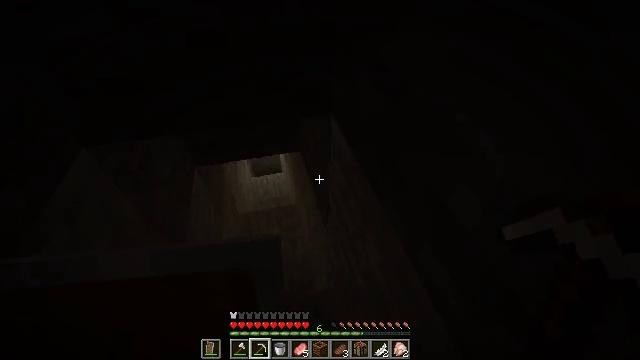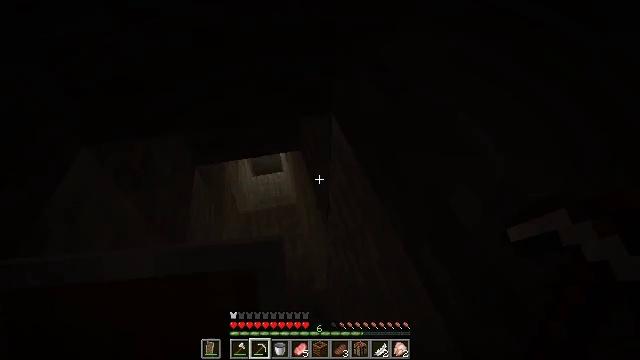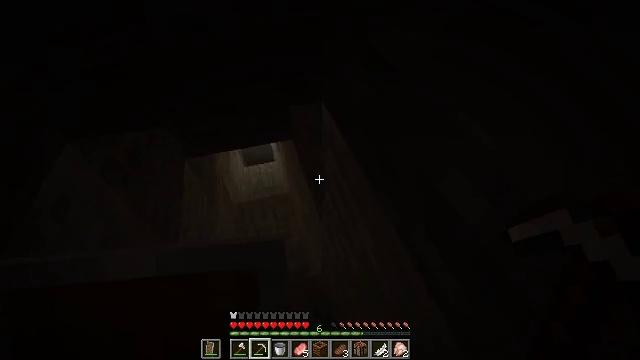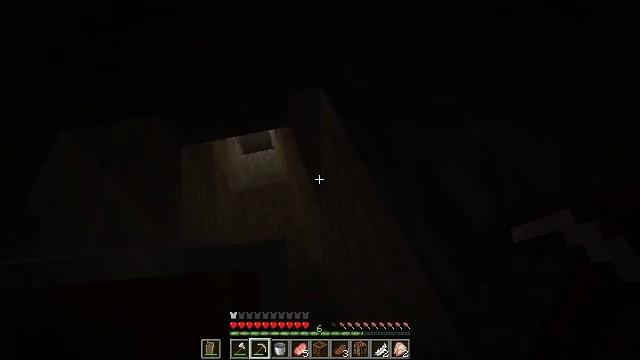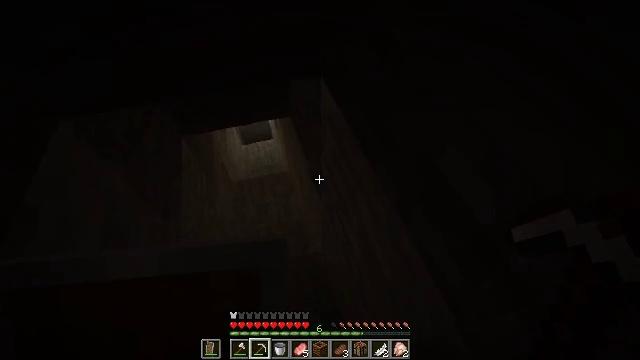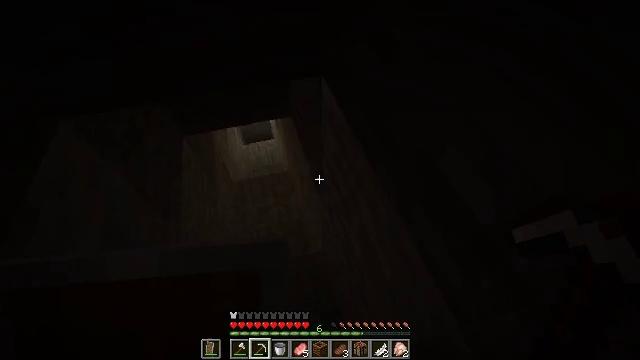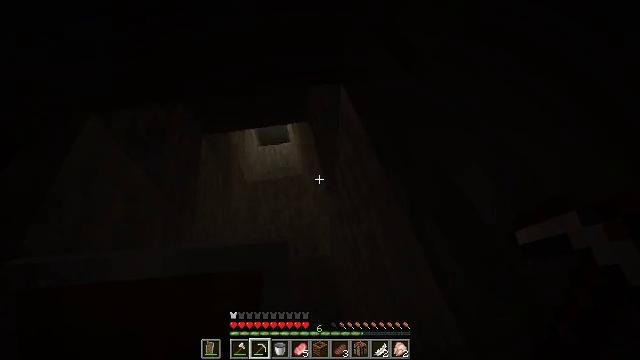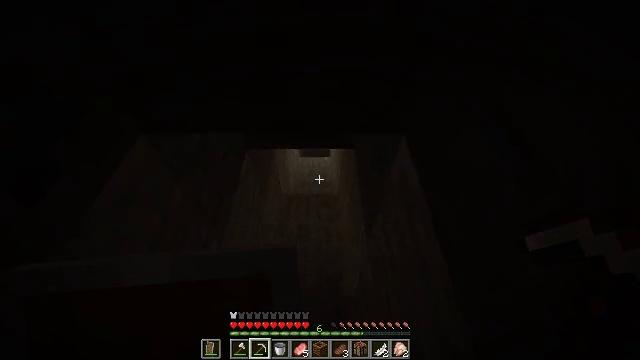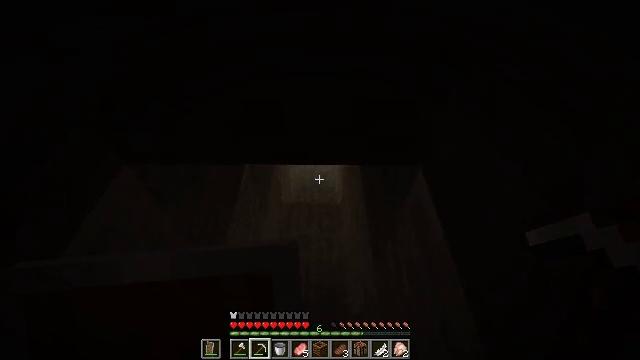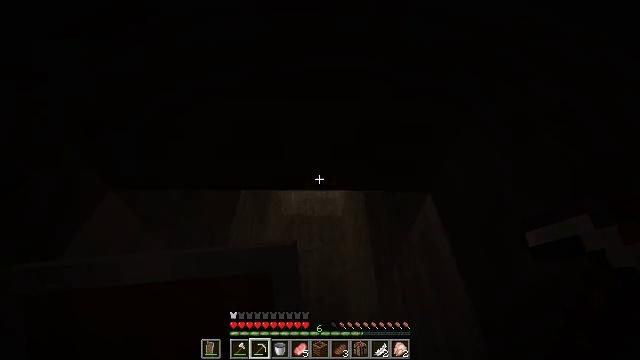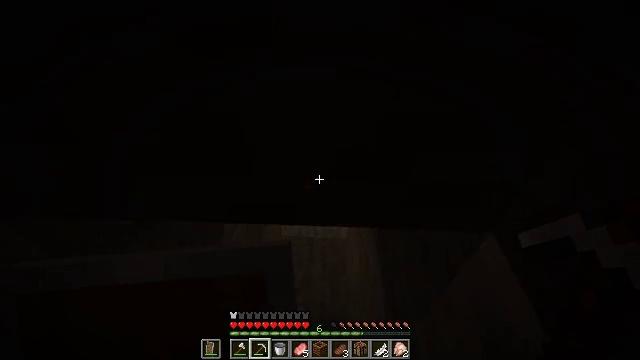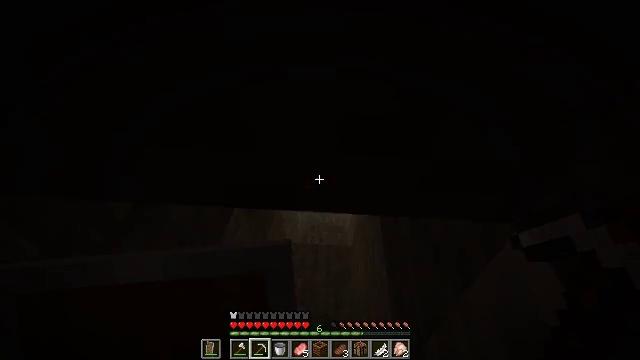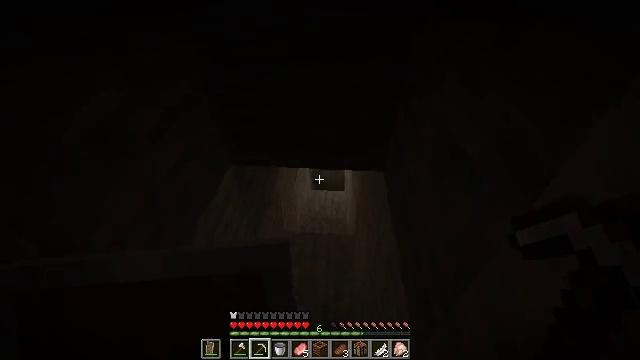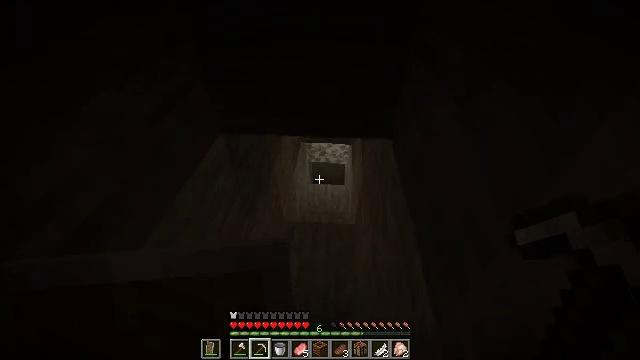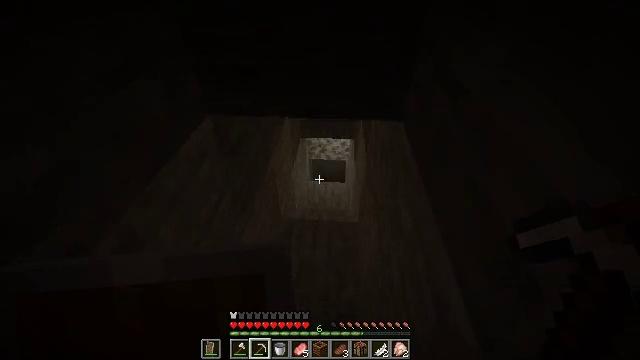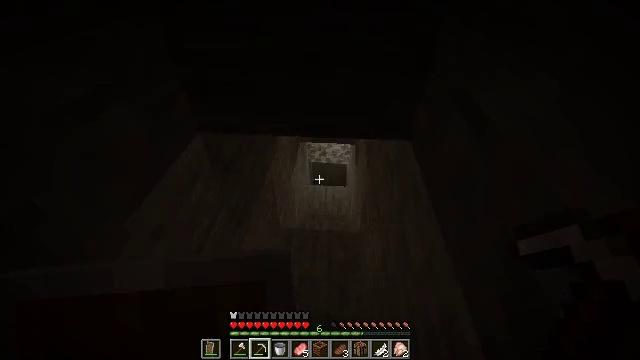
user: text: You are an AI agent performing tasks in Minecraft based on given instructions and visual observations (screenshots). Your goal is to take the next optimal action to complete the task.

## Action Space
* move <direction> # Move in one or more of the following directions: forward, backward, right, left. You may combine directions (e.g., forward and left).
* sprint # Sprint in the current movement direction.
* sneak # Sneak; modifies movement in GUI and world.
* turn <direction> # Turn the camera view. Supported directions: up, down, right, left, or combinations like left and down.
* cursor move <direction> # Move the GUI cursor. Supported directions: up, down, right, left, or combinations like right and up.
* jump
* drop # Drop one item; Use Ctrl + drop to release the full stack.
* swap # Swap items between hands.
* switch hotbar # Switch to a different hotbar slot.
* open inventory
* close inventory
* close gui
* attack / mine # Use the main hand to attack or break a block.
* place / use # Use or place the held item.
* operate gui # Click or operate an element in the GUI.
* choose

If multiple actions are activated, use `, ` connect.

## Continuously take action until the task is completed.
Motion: motion action
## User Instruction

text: Remove an oak sapling from the inventory.
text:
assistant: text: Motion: no_op
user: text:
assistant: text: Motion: turn right and down
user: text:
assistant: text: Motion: turn down
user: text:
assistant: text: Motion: turn down
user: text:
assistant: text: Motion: no_op
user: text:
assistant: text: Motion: move forward, turn left and up
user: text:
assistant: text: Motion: move forward, turn left and up
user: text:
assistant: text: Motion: move forward
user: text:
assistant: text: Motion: move forward, turn up
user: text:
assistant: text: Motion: move forward, turn left and up
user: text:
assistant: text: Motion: move forward, turn left and up
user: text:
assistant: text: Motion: move forward
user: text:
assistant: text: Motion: move forward
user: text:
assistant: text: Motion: move forward
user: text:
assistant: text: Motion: move forward
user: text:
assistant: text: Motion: move forward
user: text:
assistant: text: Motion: move forward
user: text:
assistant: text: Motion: move forward, turn up
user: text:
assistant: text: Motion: move forward
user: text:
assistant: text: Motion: move forward
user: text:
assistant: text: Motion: move forward
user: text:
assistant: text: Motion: move forward, turn right and down
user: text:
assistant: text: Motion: move forward
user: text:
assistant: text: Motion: move forward
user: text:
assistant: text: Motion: move forward
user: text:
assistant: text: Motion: move forward
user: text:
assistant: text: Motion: move forward
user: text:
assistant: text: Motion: move forward
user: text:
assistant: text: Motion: move forward
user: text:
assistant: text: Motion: move forward